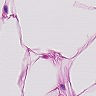
Metastatic tissue present: no